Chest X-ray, AP view. Patient: 65 years old, sex M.
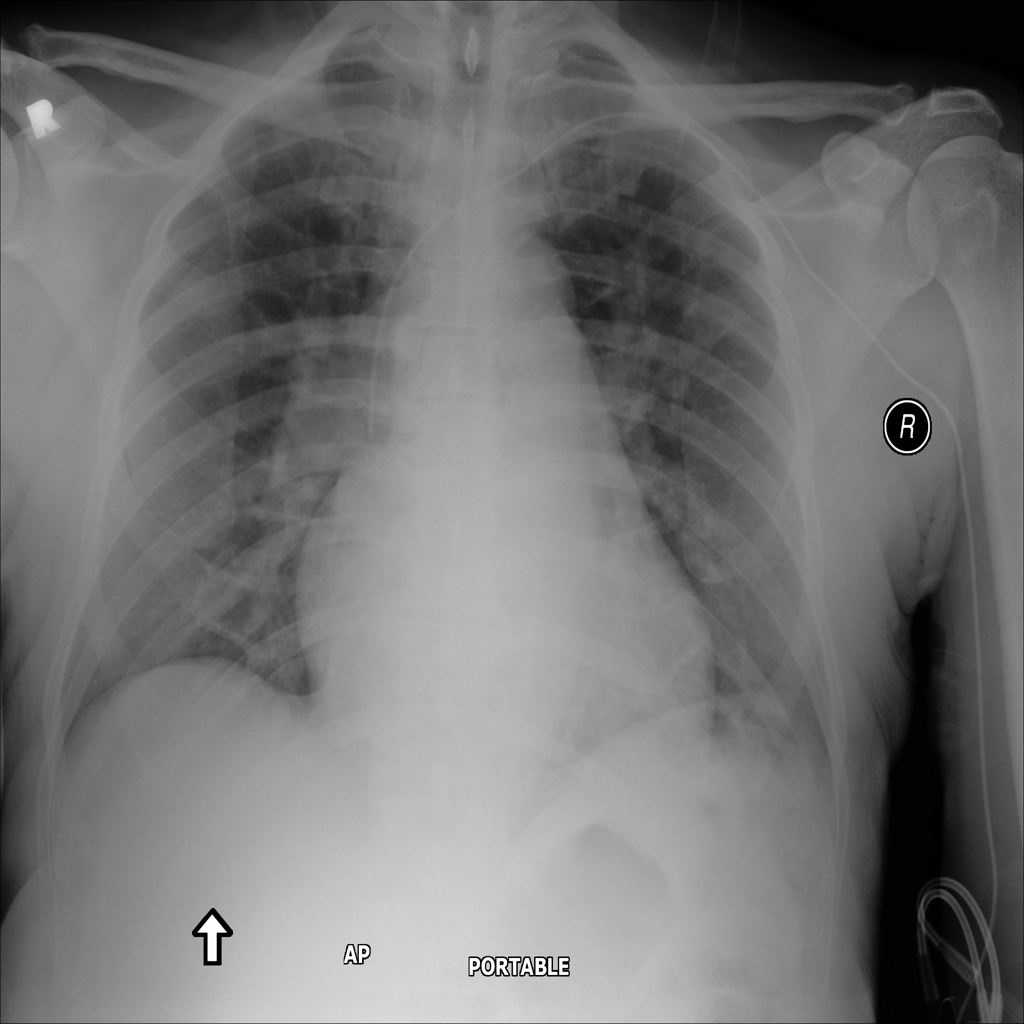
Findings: Cardiomegaly, Mass